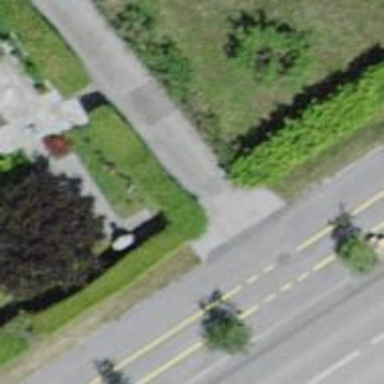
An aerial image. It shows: Hedge acting as barrier.